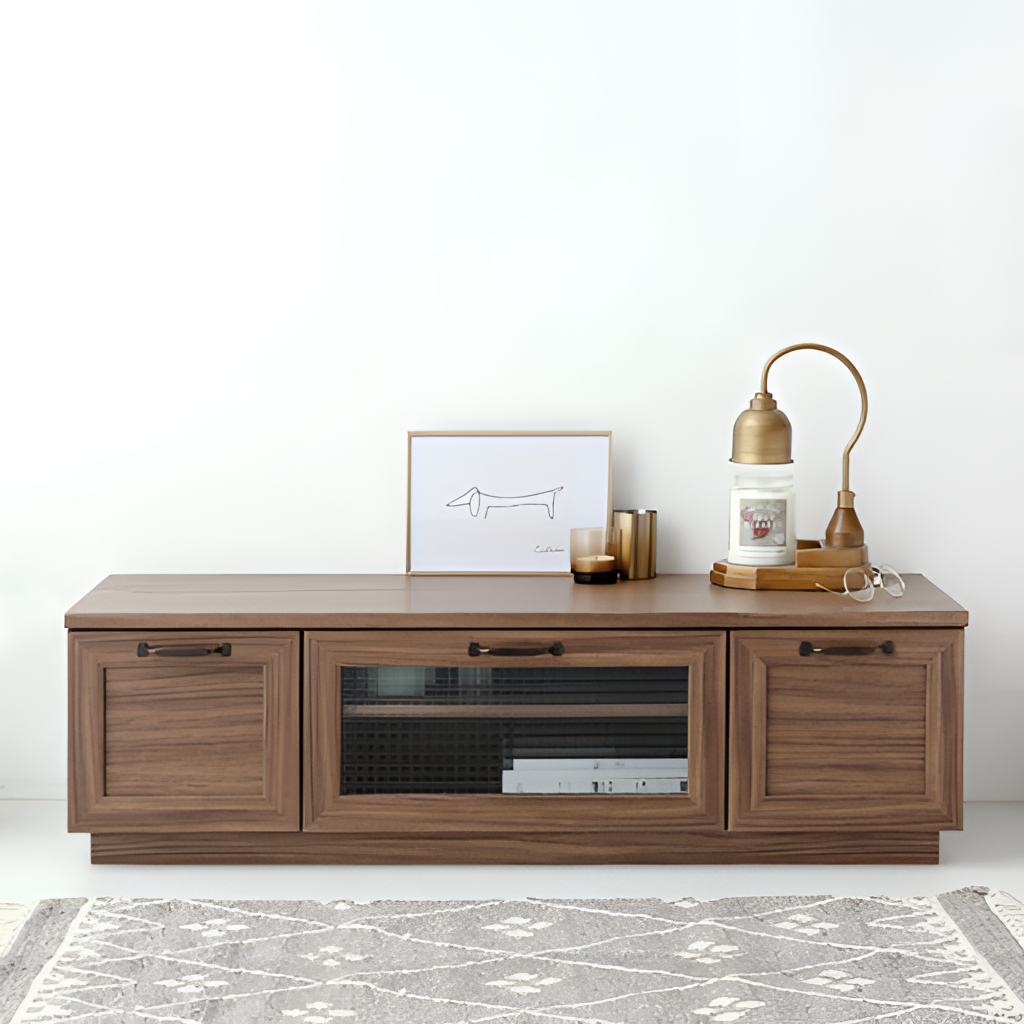
brown wood TV stand, living room, paint wallpaper, with solid pattern, rug flooring, with geometric pattern, minimalist